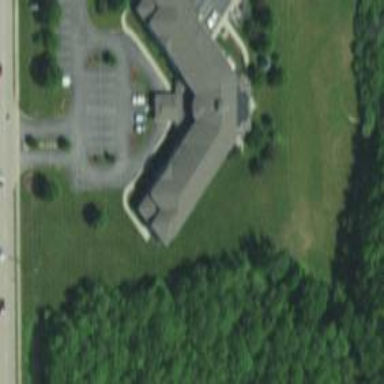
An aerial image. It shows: Building.